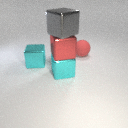
large gray metal cube above large cyan metal cube